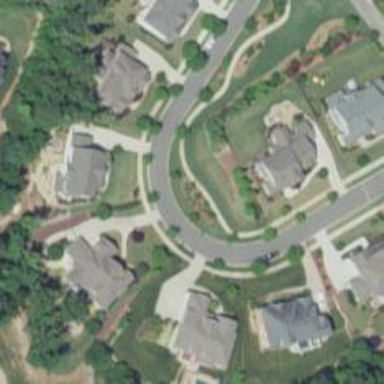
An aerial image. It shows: Residential road with asphalt surface and separate sidewalk.